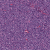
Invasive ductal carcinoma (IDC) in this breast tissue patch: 1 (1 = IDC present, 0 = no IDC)